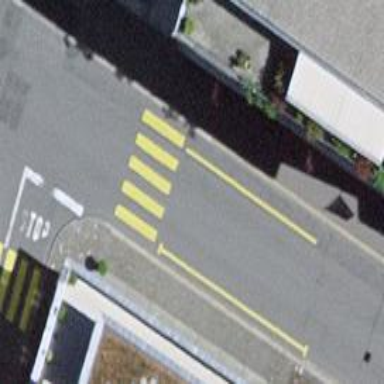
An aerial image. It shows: Uncontrolled zebra crossing with zebra markings.